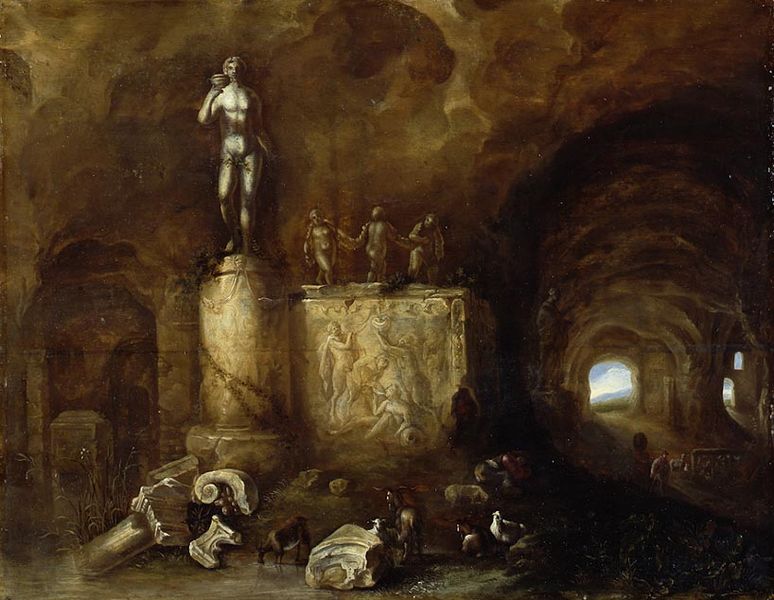
Titel: Inneres einer Grotte mit Bildwerken und einem schlafenden Hirten
Künstler: Abraham van Cuylenborch
Standort: Karlsruhe
Institution: Staatliche Kunsthalle Karlsruhe
Schlagwörter: berg, blau, dunkel, gemälde, himmel, mann, nackt, schatten, wasser, frauen, gelb, menschen, ocker, braun, fenster, frau, licht, marmor, männer, orange, säule, säulen, ausblick, blick, gebäude, gras, schloss, tier, tiere, wolke, malerei, tanz, trinken, wand, architektur, mensch, schale, sockel, stein, steine, tot, bild, ferne, schilf, figur, decke, höhle, esel, pferd, engel, skulptur, statue, relief, düster, fels, herde, figuren, trümmer, zerstörung, büste, muse, kammer, bildhauerei, bronze, plastik, podest, versteckt, becher, penis, eingang, gang, keller, zugang, reste, ruine, gewölbe, schaf, antike, untergrund, weiden, nakt, raub, ruinen, kunst, gravur, kapitell, fries, kaputt, öffnung, skulpturen, sarg, efeu, statuen, griechen, bacchus, musen, fresken, grotte, griechenland, zerstört, ausgang, tempel, huhn, hoffnung, statuetten, block, reigen, schatzkammer, schafe, klassik, hirte, hirten, ziege, zerbrochen, schatz, tunnel, apollo, schutz, verfallen, erhöhung, standbild, klassisch, ziegen, zerfallen, gänge, archäologie, stele, staute, stollen, bachus, stauen, bruchstücke, plastil, mos, atatue, 1850, braubn, heilgie, statuen skulpturen, grötte